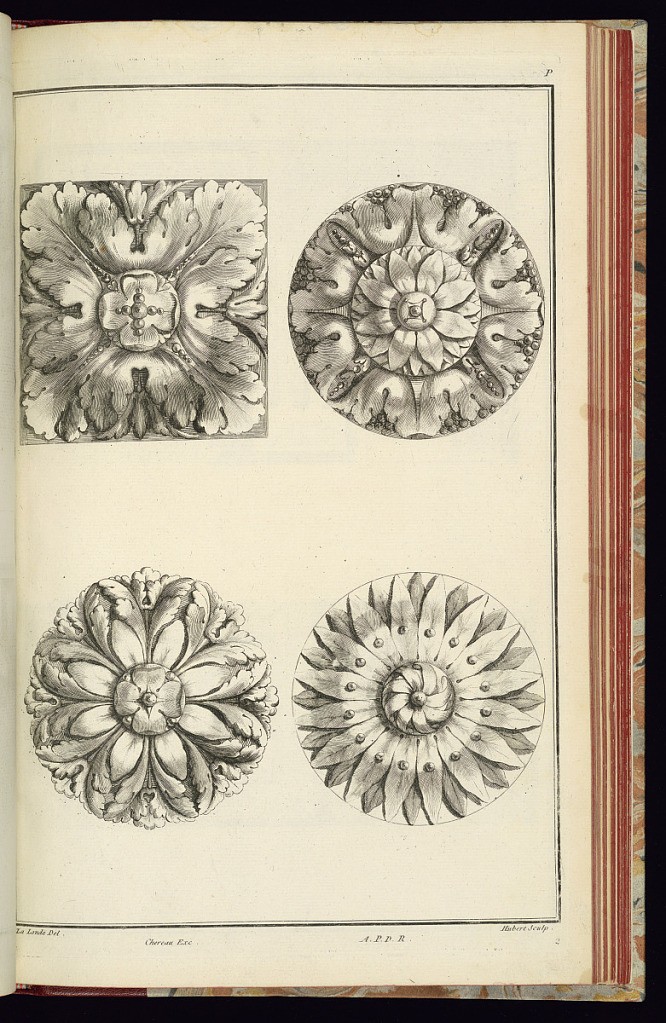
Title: Rosette Designs
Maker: Richard de Lalonde, French, active 1780–96
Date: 1785-1788
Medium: Etching on off-white laid paper
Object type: Print
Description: Four rosette designs. The rosette at upper left is in a squared form; all others are round. The plate is signed and numbered.